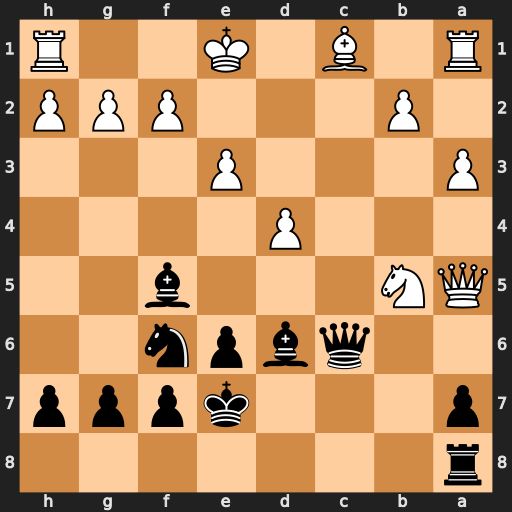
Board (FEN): r7/p3kppp/2qbpn2/QN3b2/3P4/P3P3/1P3PPP/R1B1K2R
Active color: b
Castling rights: KQ
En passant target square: -
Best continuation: Qxg2 Nxd6 Qxh1+